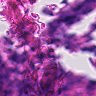
Metastatic tissue present: no